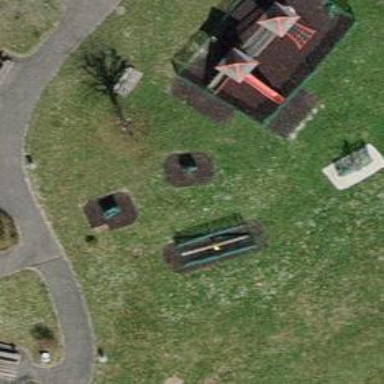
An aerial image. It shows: Playground area for leisure land.